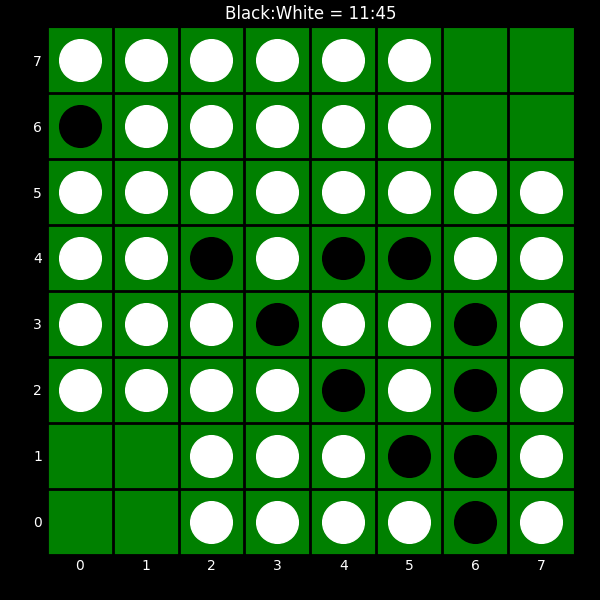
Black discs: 11
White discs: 45